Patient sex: F
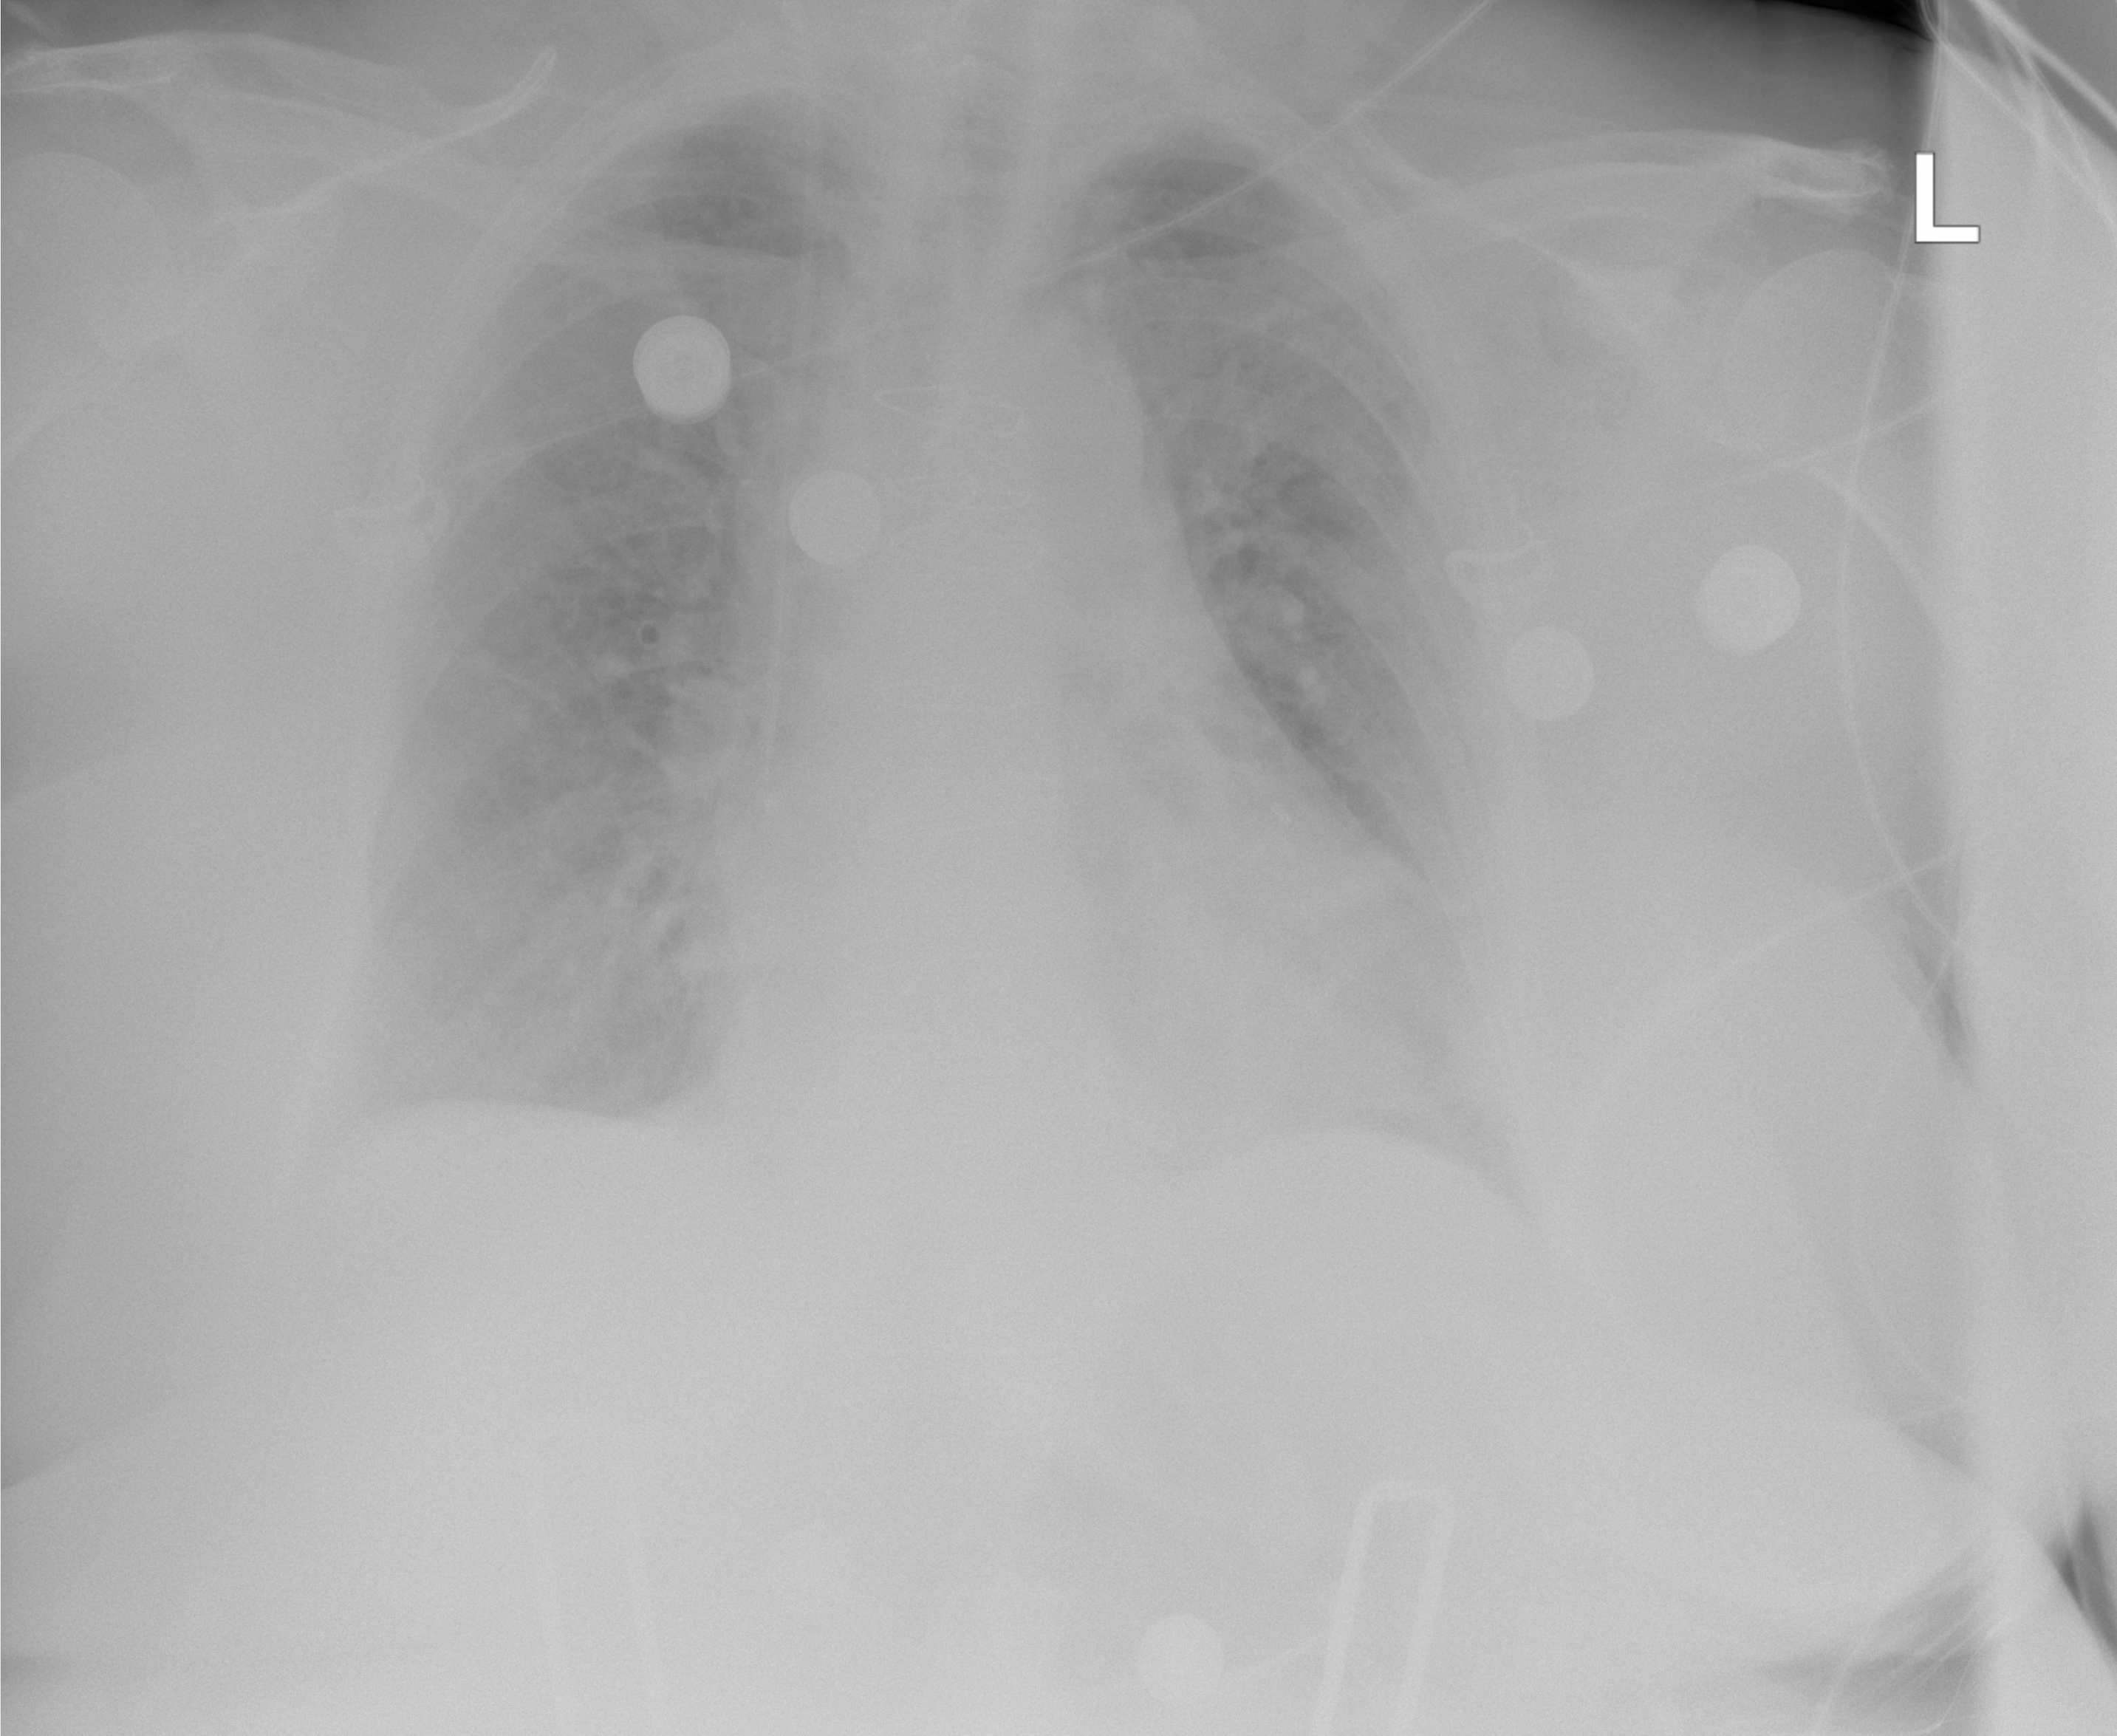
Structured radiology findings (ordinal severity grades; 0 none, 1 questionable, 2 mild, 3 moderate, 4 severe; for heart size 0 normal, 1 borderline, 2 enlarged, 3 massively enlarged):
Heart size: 2
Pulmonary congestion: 0
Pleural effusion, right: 1
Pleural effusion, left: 1
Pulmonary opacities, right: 1
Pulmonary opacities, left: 1
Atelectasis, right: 2
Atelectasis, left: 2